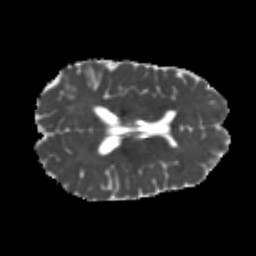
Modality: MD
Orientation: axial
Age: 23
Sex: male
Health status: healthy
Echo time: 0.074 s